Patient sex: M
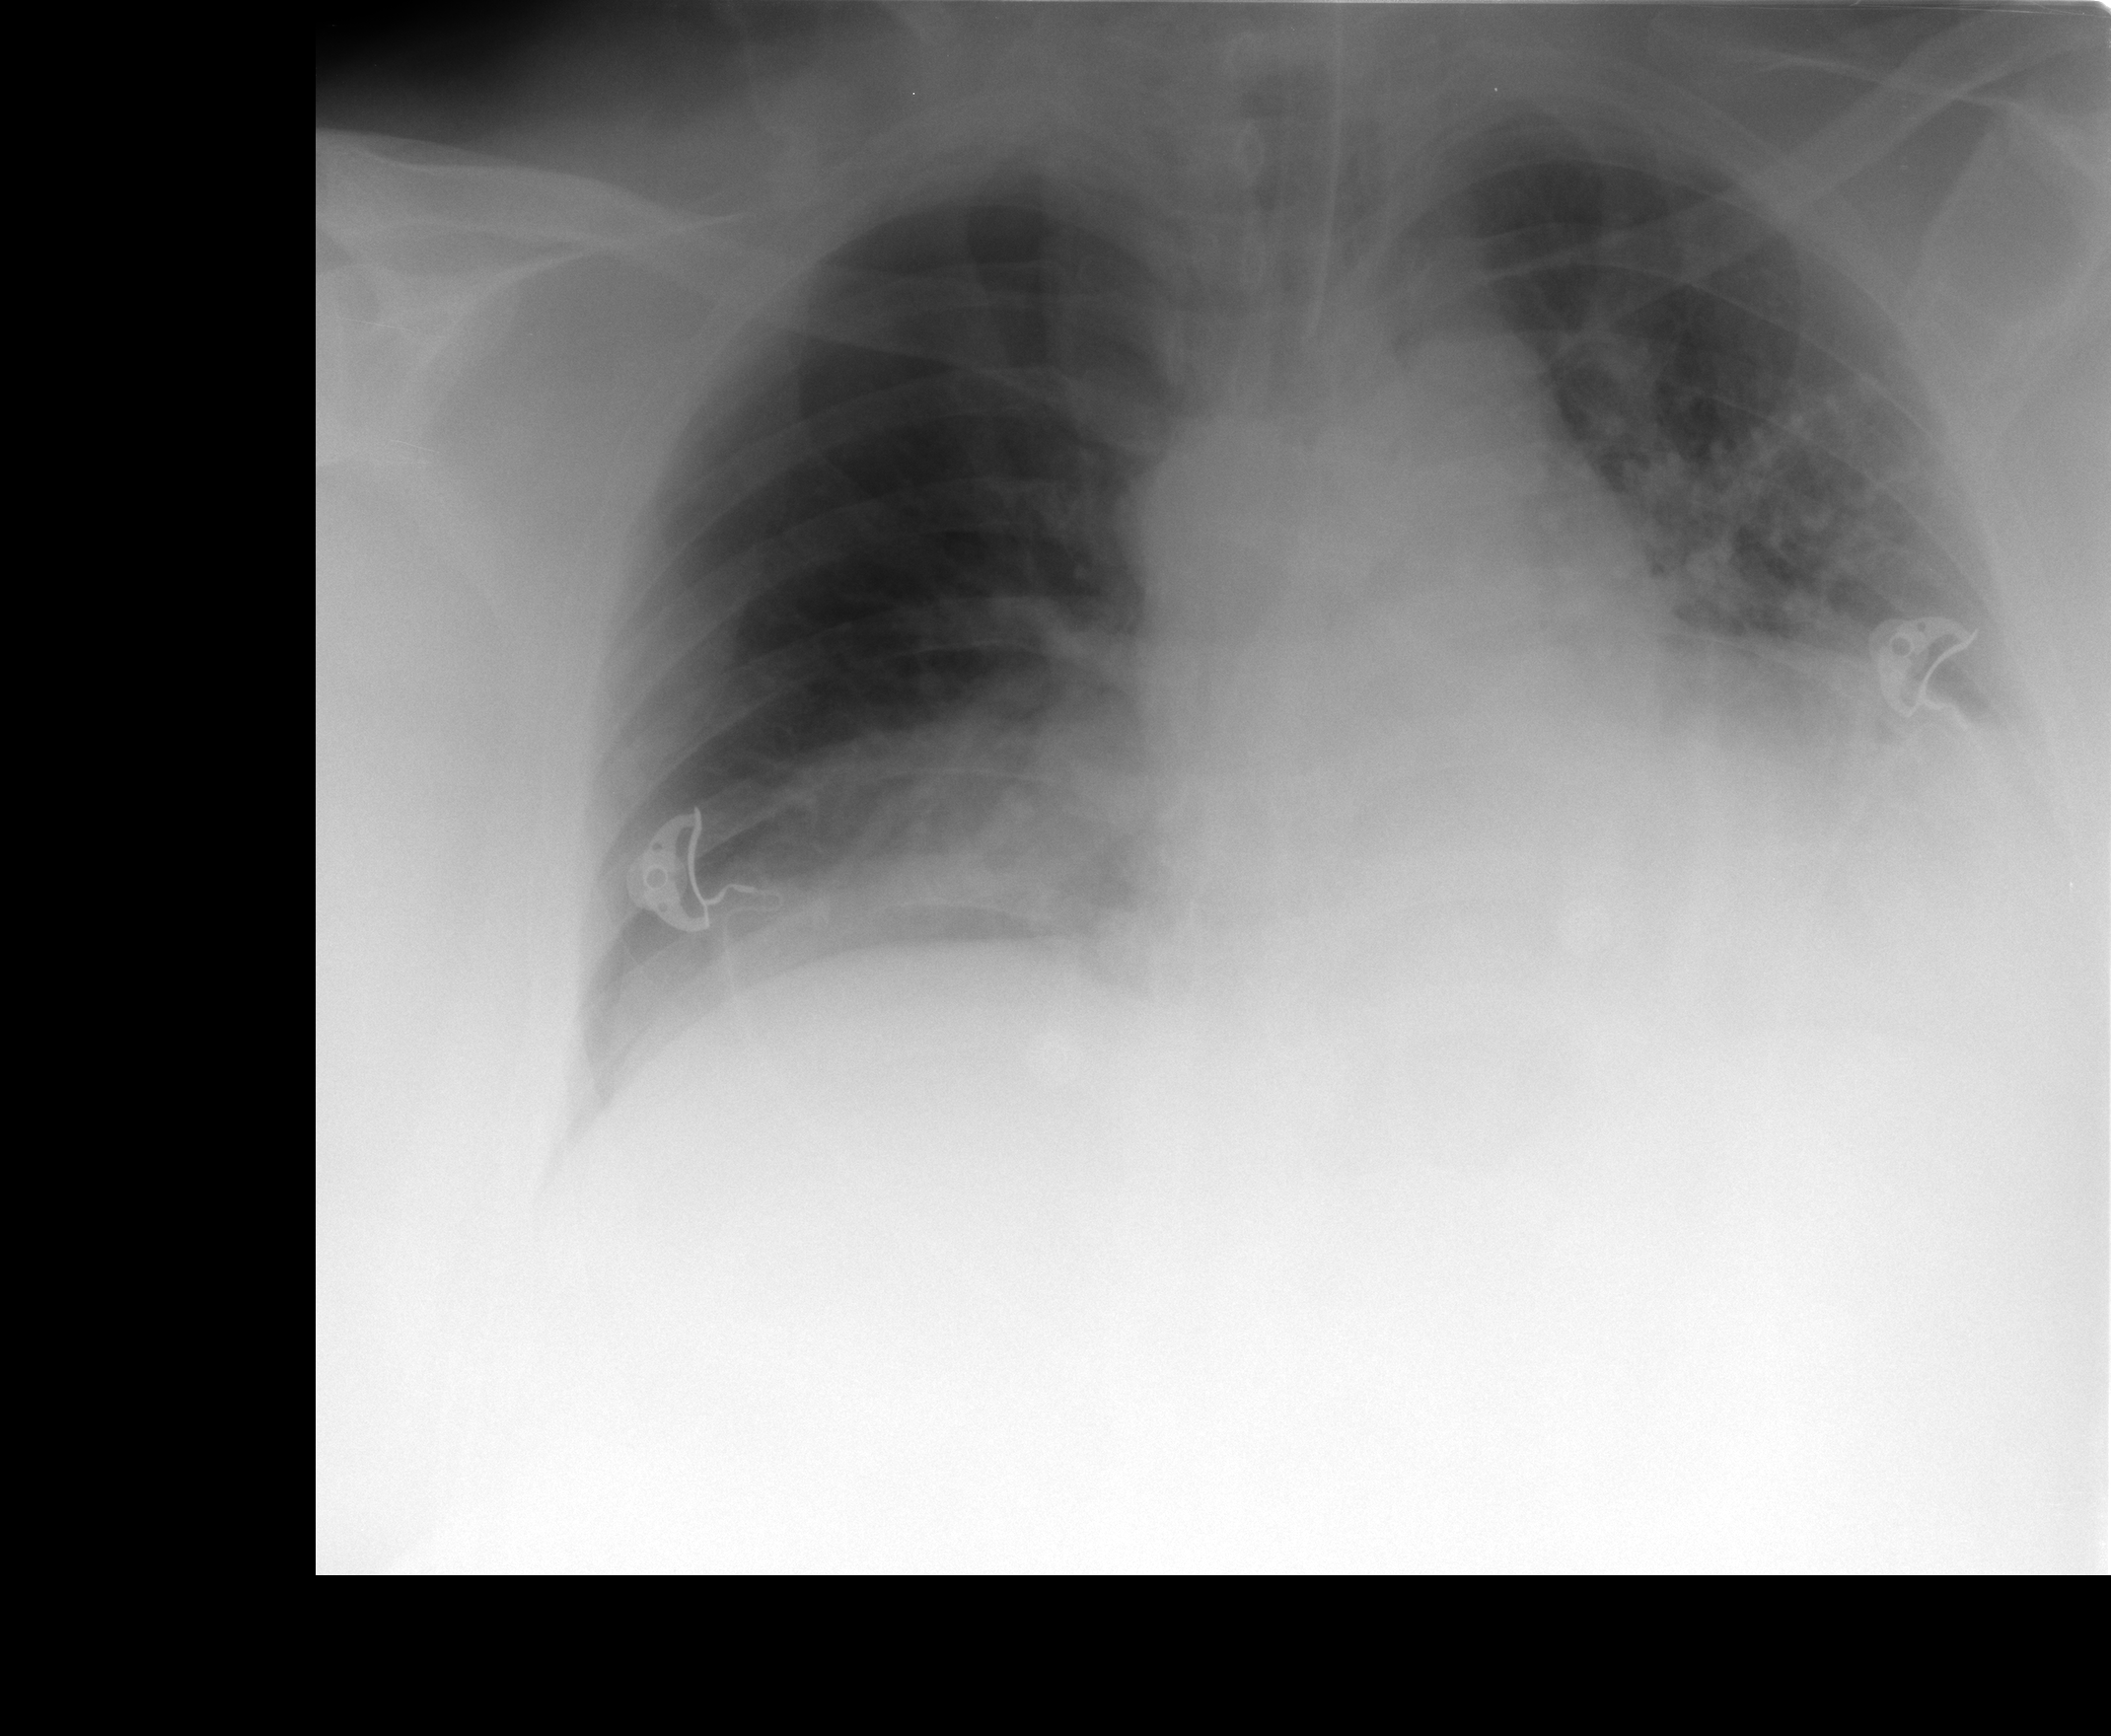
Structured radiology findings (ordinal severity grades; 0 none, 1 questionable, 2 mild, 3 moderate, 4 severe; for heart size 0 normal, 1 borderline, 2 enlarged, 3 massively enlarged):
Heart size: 2
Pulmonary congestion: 0
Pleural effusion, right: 0
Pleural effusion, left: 2
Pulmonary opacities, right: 3
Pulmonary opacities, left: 3
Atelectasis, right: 2
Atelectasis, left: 2